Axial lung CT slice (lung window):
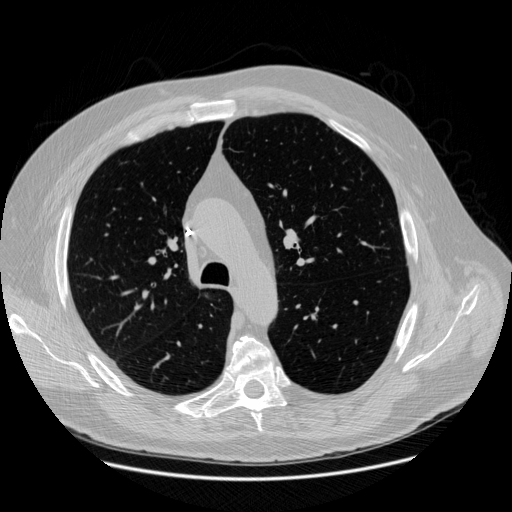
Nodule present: no